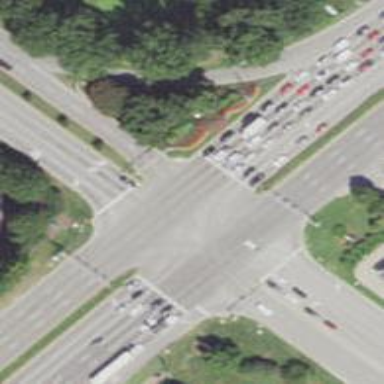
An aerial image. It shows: This image shows trunk highway that functions as expressway.